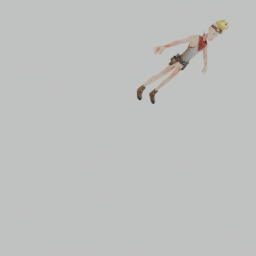
Label: people